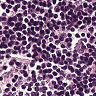
Metastatic tissue present: no